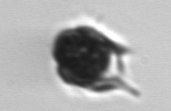
Label: Mesodinium